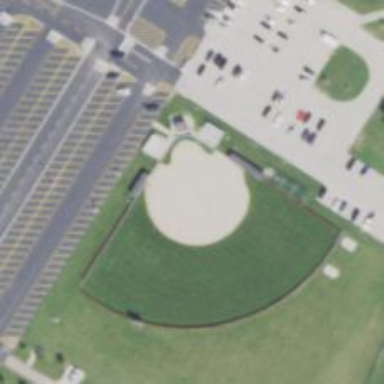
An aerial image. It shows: Leisure park with softball pitch.